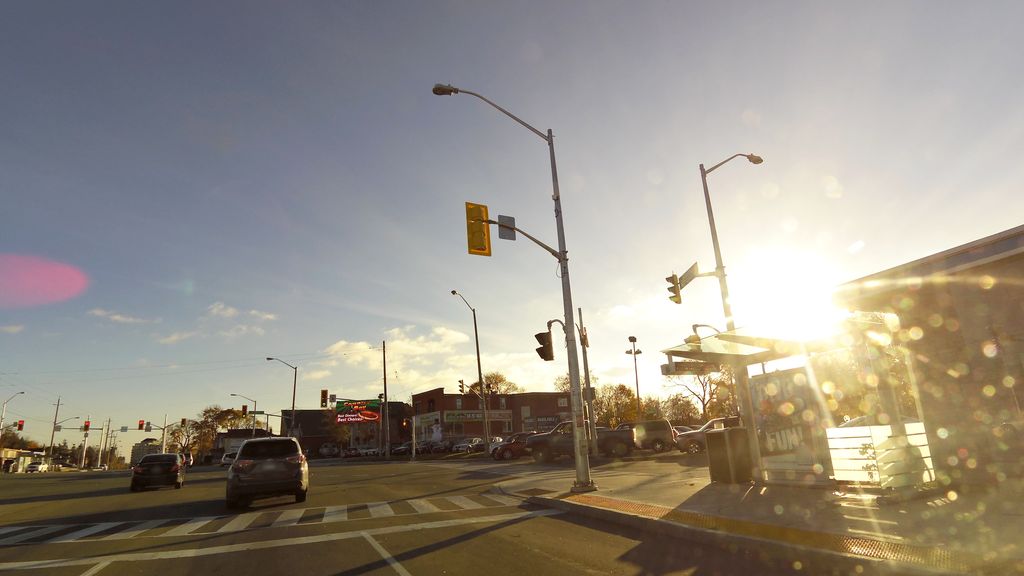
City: kitchener-waterloo